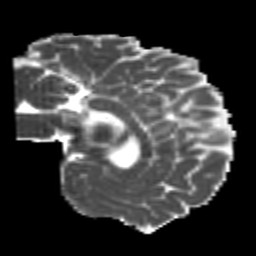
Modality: MD
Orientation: sagittal
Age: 21
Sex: male
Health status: healthy
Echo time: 0.074 s